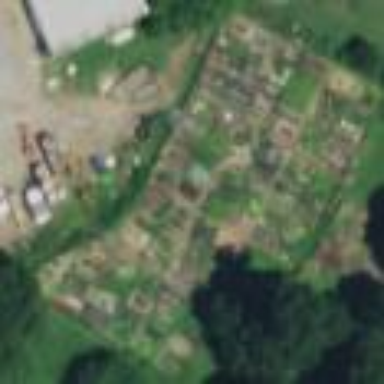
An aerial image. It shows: Community garden in the allotments area.